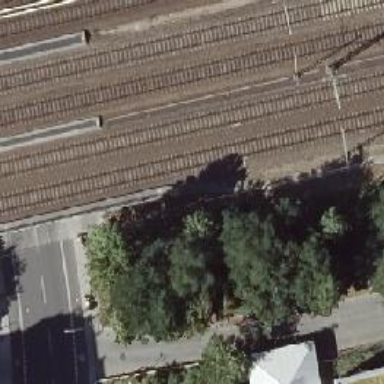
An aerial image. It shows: Bridge over electrified railway with contact lines.